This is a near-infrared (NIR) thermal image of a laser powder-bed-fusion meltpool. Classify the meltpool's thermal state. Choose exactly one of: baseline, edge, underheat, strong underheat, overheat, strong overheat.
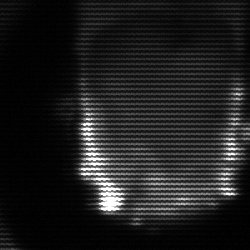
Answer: baseline